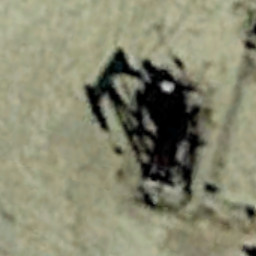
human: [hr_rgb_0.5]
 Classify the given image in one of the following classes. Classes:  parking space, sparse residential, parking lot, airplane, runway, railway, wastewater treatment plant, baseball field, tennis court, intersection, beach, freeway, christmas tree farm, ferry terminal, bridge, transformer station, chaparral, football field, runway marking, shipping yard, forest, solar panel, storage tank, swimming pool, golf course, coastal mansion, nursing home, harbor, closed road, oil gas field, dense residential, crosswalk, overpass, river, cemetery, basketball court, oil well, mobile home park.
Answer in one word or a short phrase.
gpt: oil well